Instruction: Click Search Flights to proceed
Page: home
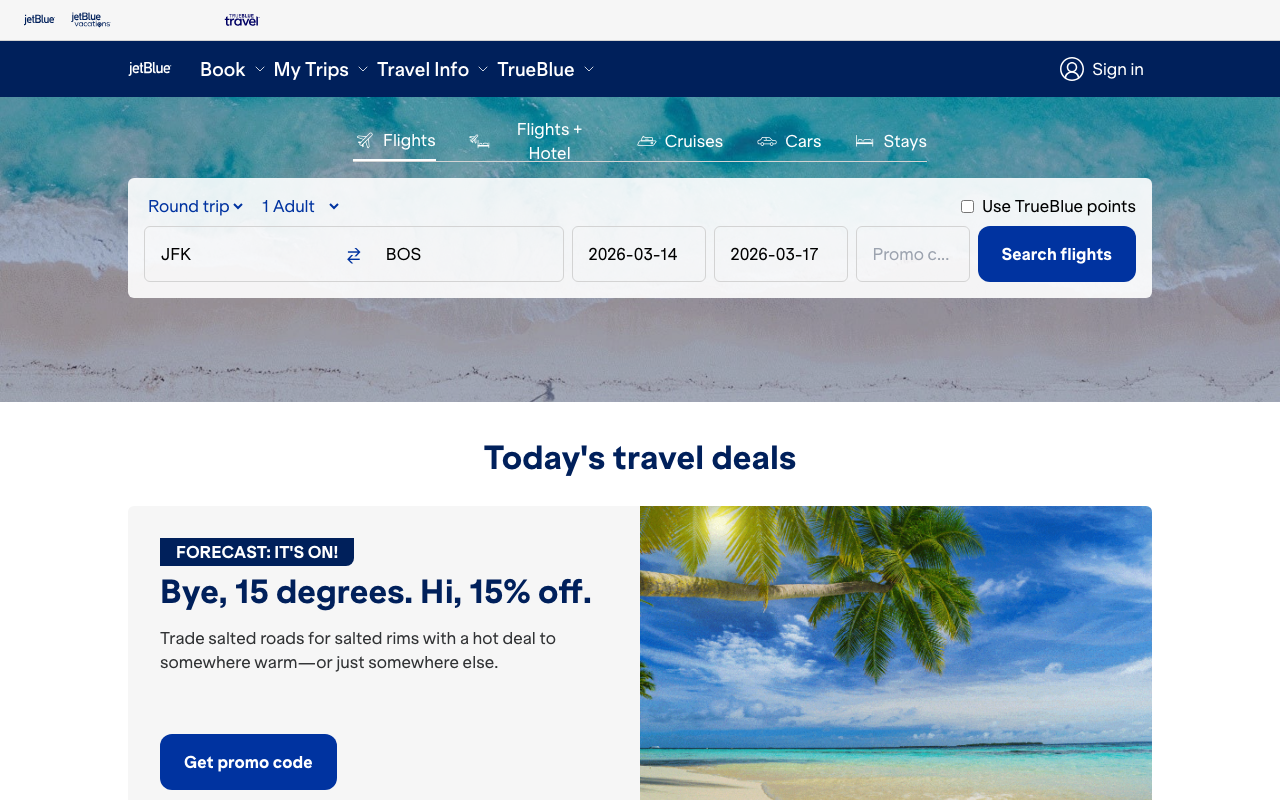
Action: click